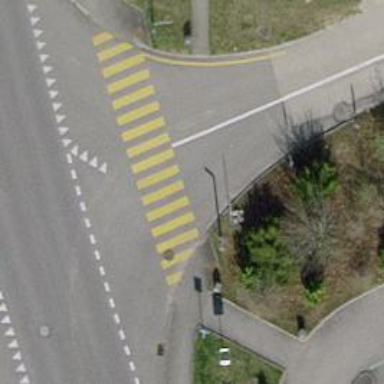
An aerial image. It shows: Footway with zebra crossing.